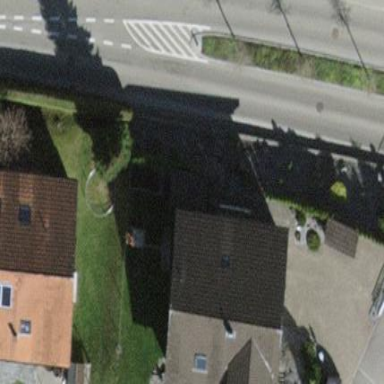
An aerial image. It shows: Detached building.